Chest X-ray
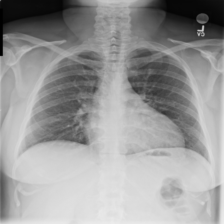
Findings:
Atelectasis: negative
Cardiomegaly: positive
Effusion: negative
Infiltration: negative
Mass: negative
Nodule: negative
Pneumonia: negative
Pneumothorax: negative
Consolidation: negative
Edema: negative
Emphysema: negative
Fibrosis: negative
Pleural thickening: negative
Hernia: negative